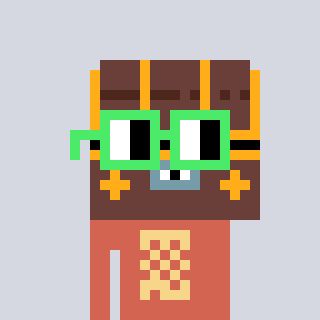
a pixel art character with square light green glasses, a treasure chest-shaped head and a peachy-colored body on a cool background